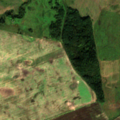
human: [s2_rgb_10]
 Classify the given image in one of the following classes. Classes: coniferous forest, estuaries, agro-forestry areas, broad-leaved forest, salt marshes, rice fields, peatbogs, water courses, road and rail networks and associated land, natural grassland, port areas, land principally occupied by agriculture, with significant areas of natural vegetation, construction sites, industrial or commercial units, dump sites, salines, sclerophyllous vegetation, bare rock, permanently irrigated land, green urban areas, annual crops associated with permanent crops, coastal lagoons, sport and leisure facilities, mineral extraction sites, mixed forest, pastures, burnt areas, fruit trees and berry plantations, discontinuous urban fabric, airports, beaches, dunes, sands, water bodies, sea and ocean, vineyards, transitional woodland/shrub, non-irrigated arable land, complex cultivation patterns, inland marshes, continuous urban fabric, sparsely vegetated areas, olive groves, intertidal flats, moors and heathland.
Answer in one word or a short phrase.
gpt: non-irrigated arable land, complex cultivation patterns, land principally occupied by agriculture, with significant areas of natural vegetation, broad-leaved forest